Interaction volume radius: 5 \u00c5
Interaction volume height: 15 \u00c5
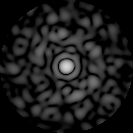
Disorder parameter: 0.8267